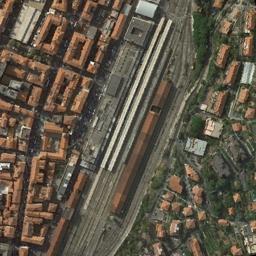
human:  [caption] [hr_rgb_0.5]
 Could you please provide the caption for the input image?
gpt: The railway station with some railways is surrounded by a residential area and some trains are on the railways .

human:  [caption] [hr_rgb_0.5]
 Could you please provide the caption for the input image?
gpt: There is a railway station in the crowded city .

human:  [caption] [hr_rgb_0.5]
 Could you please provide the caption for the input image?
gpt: The railway station is next to some buildings and trees .

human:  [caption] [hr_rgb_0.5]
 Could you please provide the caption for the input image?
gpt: There are many buildings of different shapes beside the railway station .

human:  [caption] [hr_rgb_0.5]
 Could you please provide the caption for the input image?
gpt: There are many brown buildings around the railway station .